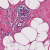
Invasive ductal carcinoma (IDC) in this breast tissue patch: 0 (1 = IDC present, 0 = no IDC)